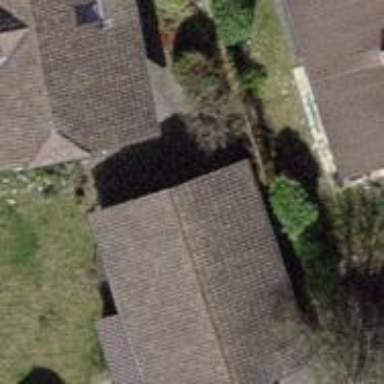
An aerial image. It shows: Garage building.